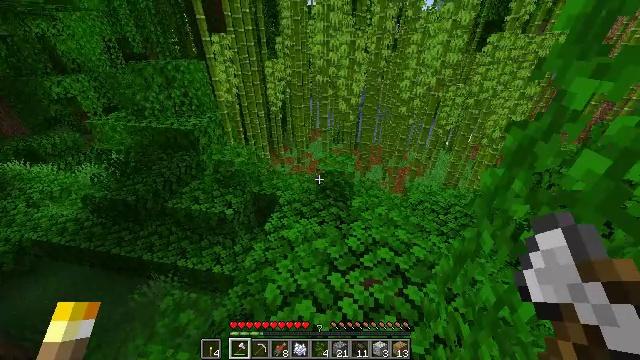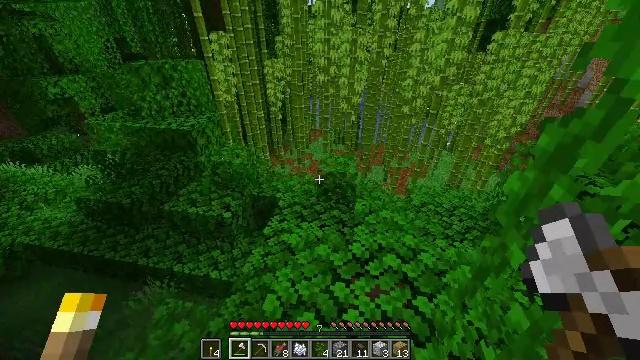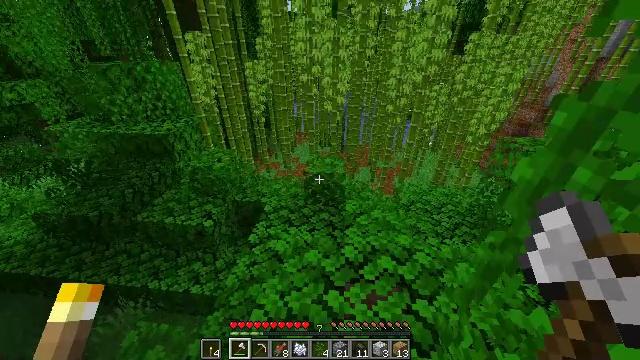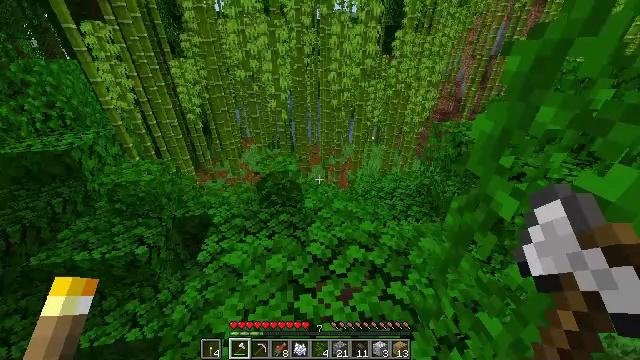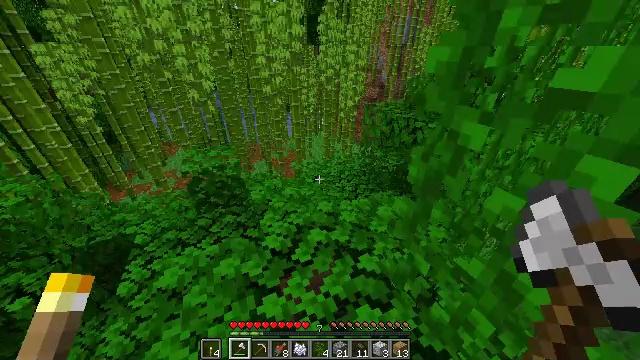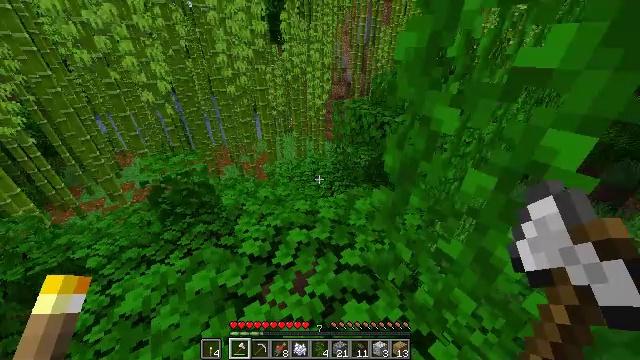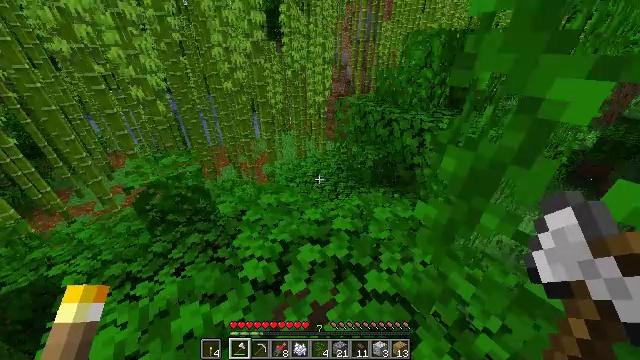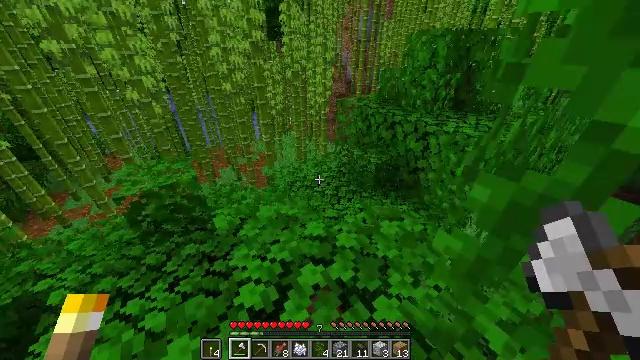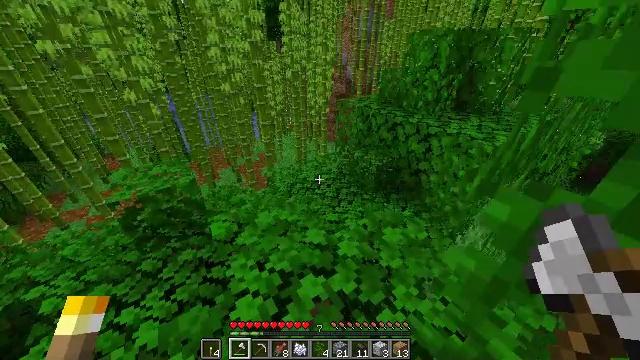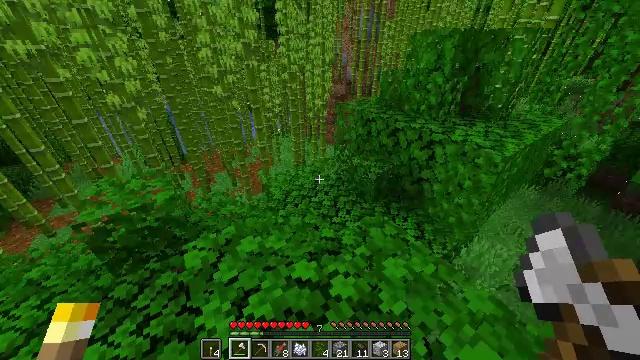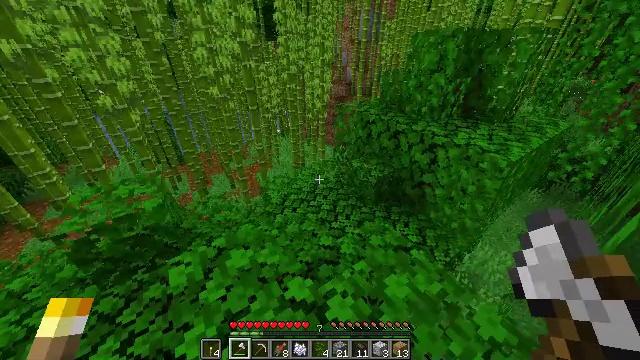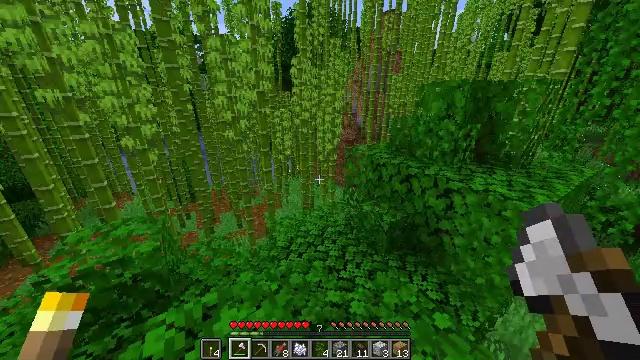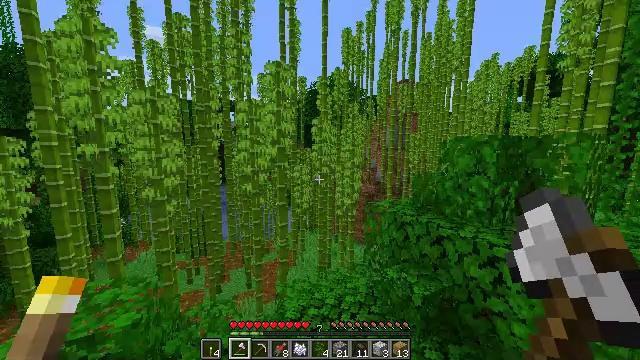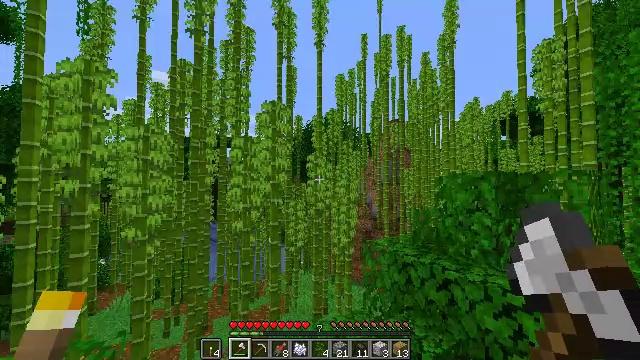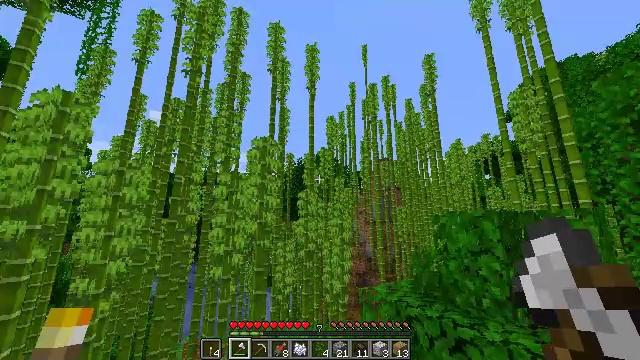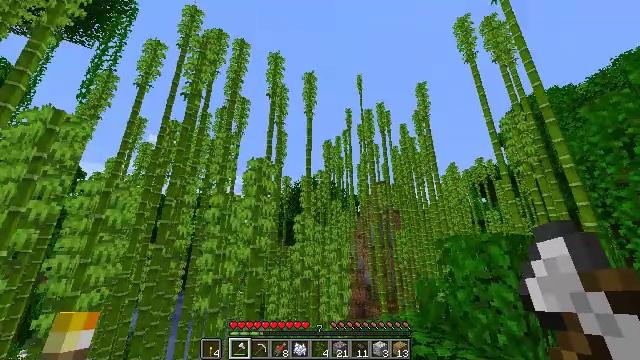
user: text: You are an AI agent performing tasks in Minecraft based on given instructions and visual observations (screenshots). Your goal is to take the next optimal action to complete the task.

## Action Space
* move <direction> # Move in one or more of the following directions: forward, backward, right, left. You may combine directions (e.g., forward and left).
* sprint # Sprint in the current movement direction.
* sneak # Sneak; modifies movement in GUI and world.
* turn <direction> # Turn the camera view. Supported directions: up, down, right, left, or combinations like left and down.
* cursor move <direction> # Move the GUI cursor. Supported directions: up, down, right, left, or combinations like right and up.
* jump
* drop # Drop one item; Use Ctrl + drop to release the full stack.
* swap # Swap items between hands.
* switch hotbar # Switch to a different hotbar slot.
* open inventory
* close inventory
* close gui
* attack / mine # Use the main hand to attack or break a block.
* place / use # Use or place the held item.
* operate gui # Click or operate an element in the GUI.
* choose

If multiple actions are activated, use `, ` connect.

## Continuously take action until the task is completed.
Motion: motion action
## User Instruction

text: Attack bamboo to gather it.
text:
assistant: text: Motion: move forward, sprint
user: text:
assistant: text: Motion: move forward, sprint, turn right
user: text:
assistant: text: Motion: move forward, sprint, turn right
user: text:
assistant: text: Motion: move forward, sprint, turn right and down
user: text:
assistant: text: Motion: move forward, sprint, turn right
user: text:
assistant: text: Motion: move forward, sprint
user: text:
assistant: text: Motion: move forward, sprint
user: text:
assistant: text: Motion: move forward, sprint
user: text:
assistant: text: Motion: move forward, sprint
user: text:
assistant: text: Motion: move forward, sprint
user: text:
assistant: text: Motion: move forward, sprint, turn left and up
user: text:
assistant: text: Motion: move forward, sprint, turn left and up
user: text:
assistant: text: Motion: move forward, sprint, turn right and up
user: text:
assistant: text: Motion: move forward, sprint, turn right and up
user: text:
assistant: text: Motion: move forward, sprint, turn up
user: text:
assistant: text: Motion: move forward, sprint, turn right and up
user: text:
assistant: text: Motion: move forward, sprint, turn right
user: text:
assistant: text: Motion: move forward, sprint
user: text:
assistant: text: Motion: move forward, sprint, turn left and down
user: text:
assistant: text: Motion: move forward, sprint, turn left and down
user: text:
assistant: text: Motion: move forward, sprint, turn left and down
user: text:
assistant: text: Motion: move forward, sprint, turn left and down
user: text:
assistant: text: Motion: move forward, sprint, turn left and down
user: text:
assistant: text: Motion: move forward, sprint, turn down
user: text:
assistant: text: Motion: move forward, sprint
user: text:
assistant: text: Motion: move forward, sprint, turn right and up
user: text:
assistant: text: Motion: move forward, sprint, turn right and up
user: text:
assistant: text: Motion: move forward, sprint, turn right and up
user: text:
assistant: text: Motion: move forward, sprint, turn right and up
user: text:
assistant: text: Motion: move forward, sprint, turn right and up